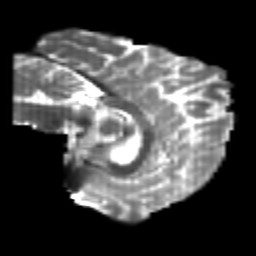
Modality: T2w
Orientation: sagittal
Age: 21
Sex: female
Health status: healthy
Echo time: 0.074 s